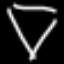
Label: diamond